Aerial crown-view tile of a tropical tree (Barro Colorado Island, Panama), acquired 20241112:
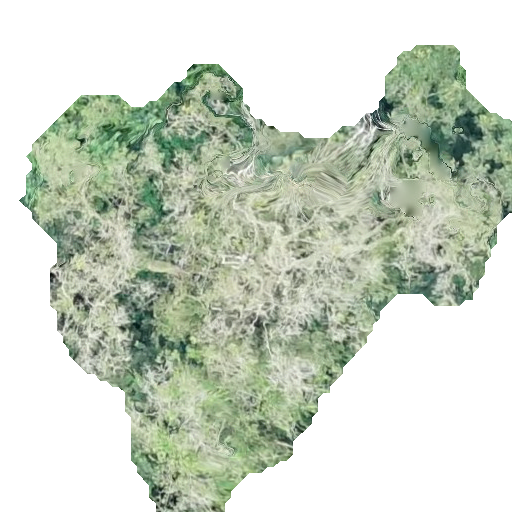
Species: Terminalia oblonga
GBIF accepted scientific name: Terminalia oblonga
Crown area: 214.849 m²